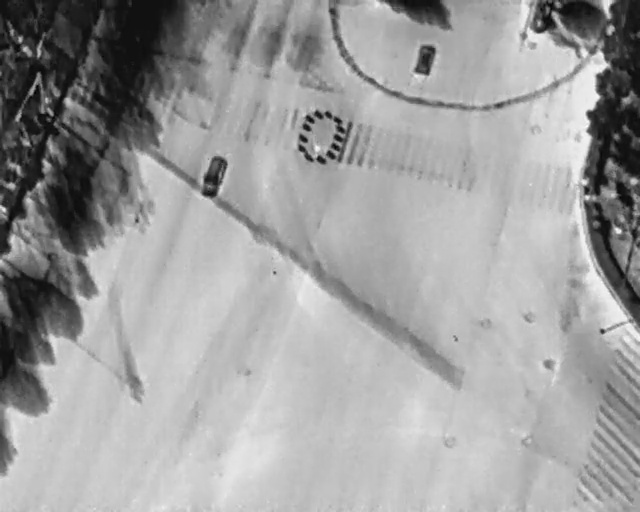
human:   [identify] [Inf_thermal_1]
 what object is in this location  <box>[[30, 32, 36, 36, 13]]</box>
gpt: <ref>1 medium car at the center</ref>

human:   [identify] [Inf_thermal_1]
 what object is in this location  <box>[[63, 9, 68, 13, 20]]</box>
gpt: <ref>1 small car at the top</ref>